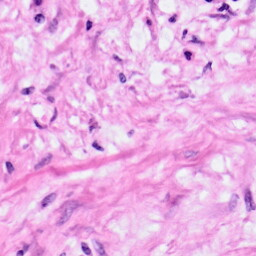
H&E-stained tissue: Pancreatic